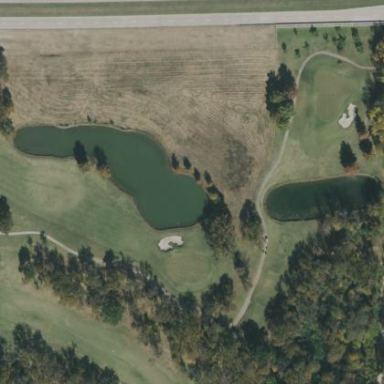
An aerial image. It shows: Water hazard in golf course. The hazard is natural water feature.